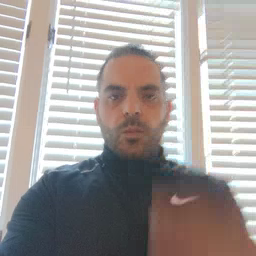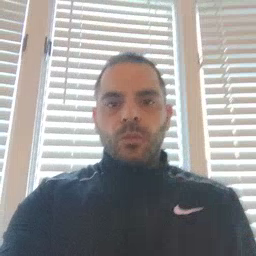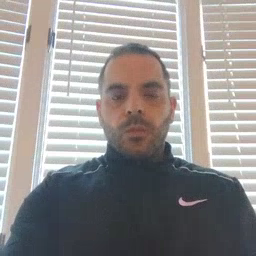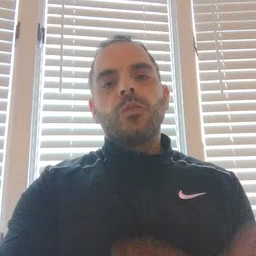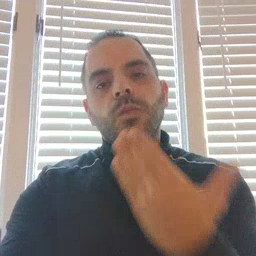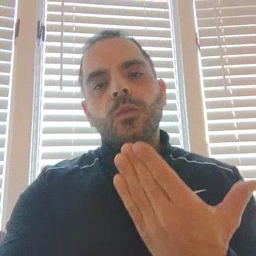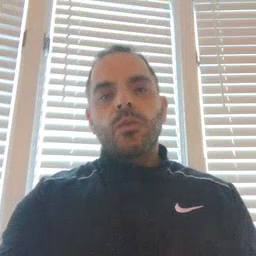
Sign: thankyou